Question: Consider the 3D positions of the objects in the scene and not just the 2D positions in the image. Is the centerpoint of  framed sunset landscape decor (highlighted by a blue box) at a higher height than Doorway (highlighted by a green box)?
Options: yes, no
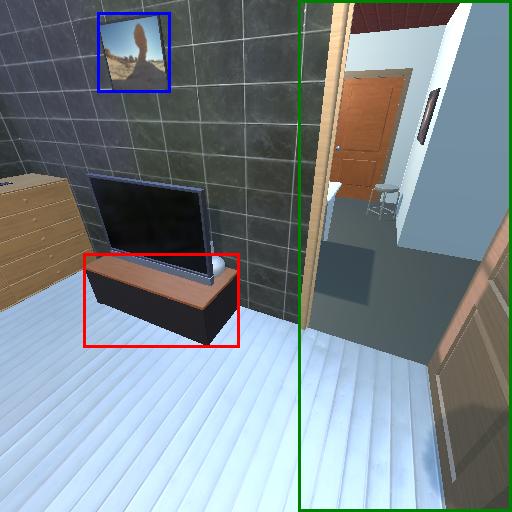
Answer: yes